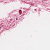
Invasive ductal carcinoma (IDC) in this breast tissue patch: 0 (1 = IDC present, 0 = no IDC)